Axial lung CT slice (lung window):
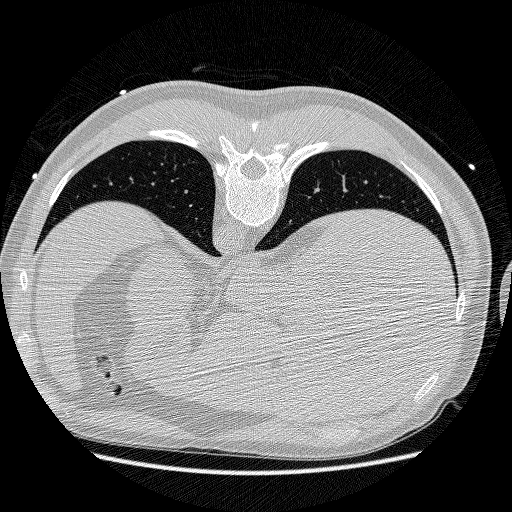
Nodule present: no